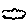
Label: cloud